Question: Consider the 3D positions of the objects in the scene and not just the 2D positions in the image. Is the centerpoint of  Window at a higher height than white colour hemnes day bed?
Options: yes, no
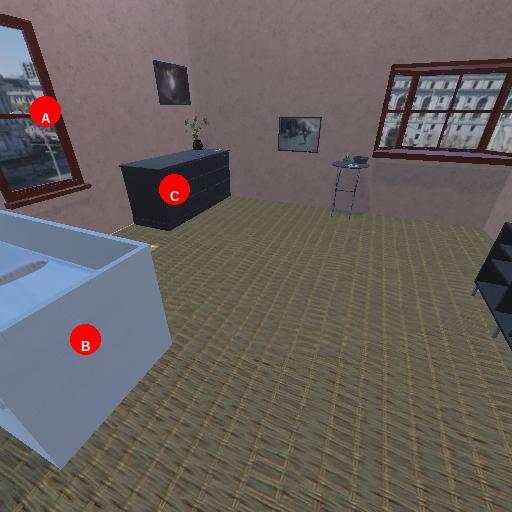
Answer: yes